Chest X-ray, AP view. Patient: 47 years old, sex M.
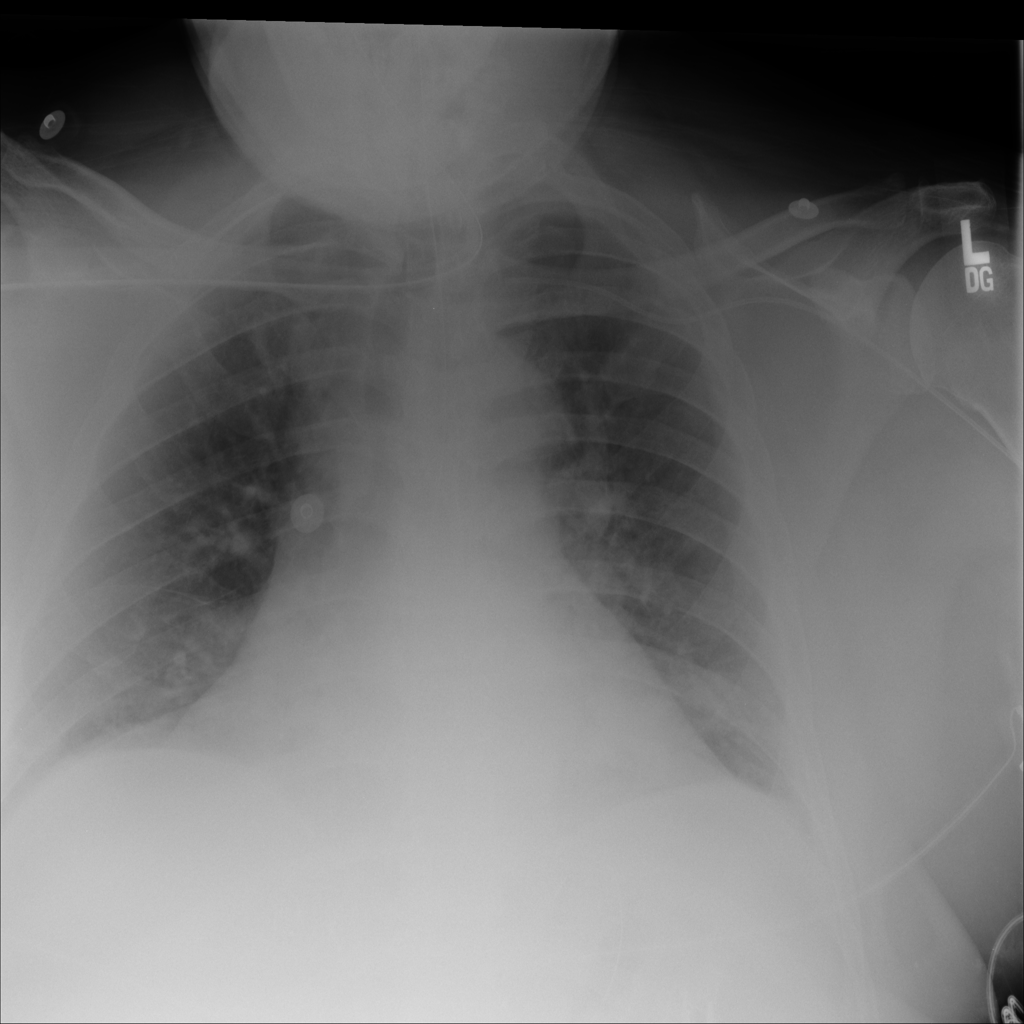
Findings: No Finding